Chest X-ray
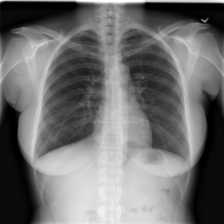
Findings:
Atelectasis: negative
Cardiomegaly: negative
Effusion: negative
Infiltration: negative
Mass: negative
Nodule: negative
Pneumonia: negative
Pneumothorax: negative
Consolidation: negative
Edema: negative
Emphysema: negative
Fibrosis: negative
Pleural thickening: negative
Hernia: negative